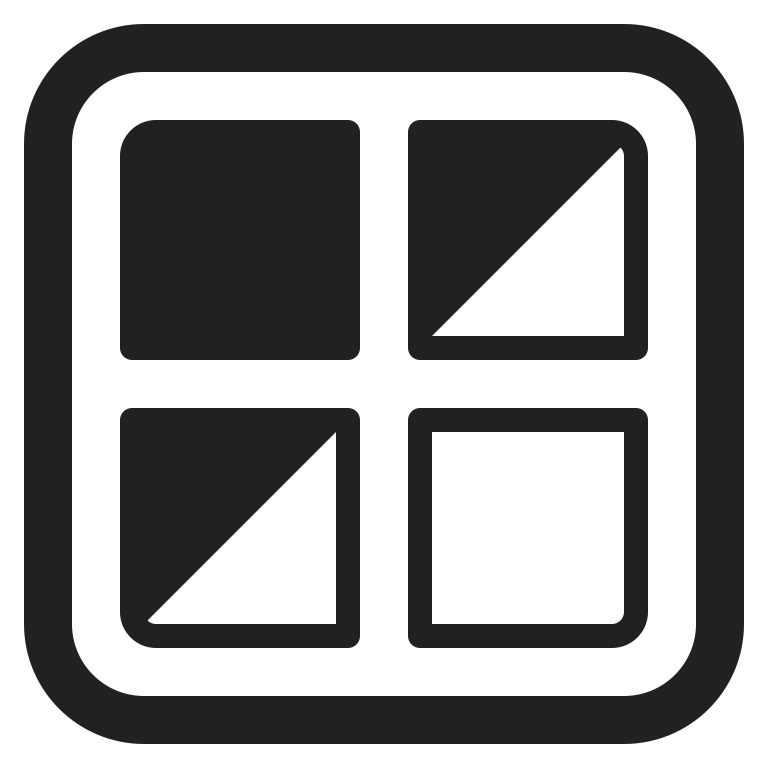
window high contrast